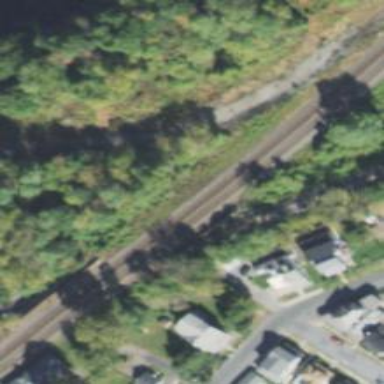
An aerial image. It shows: Disused railway.